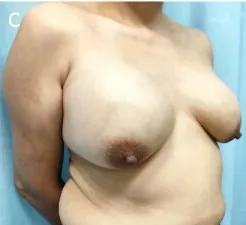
PASH patient before surgery. (A - C) Pre-surgery photographs taken from different angles, indicating breast asymmetry. The right breast was significantly larger than the left, and mild venous dilatation can be observed on the surface of both breasts. PASH, Pseudoangiomatous stromal hyperplasia.
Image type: medical_photograph (other_medical_photograph)